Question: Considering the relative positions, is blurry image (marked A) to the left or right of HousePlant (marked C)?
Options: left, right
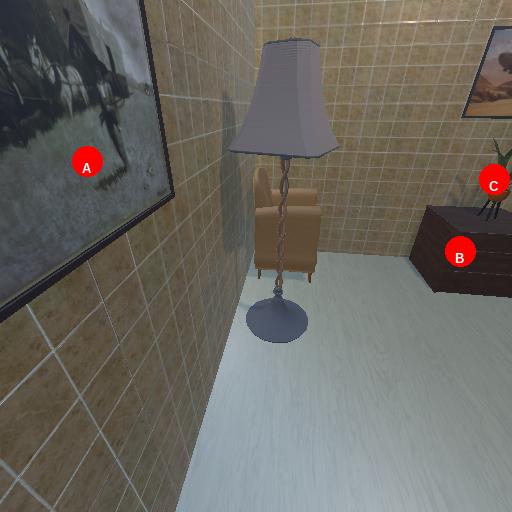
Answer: left